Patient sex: M
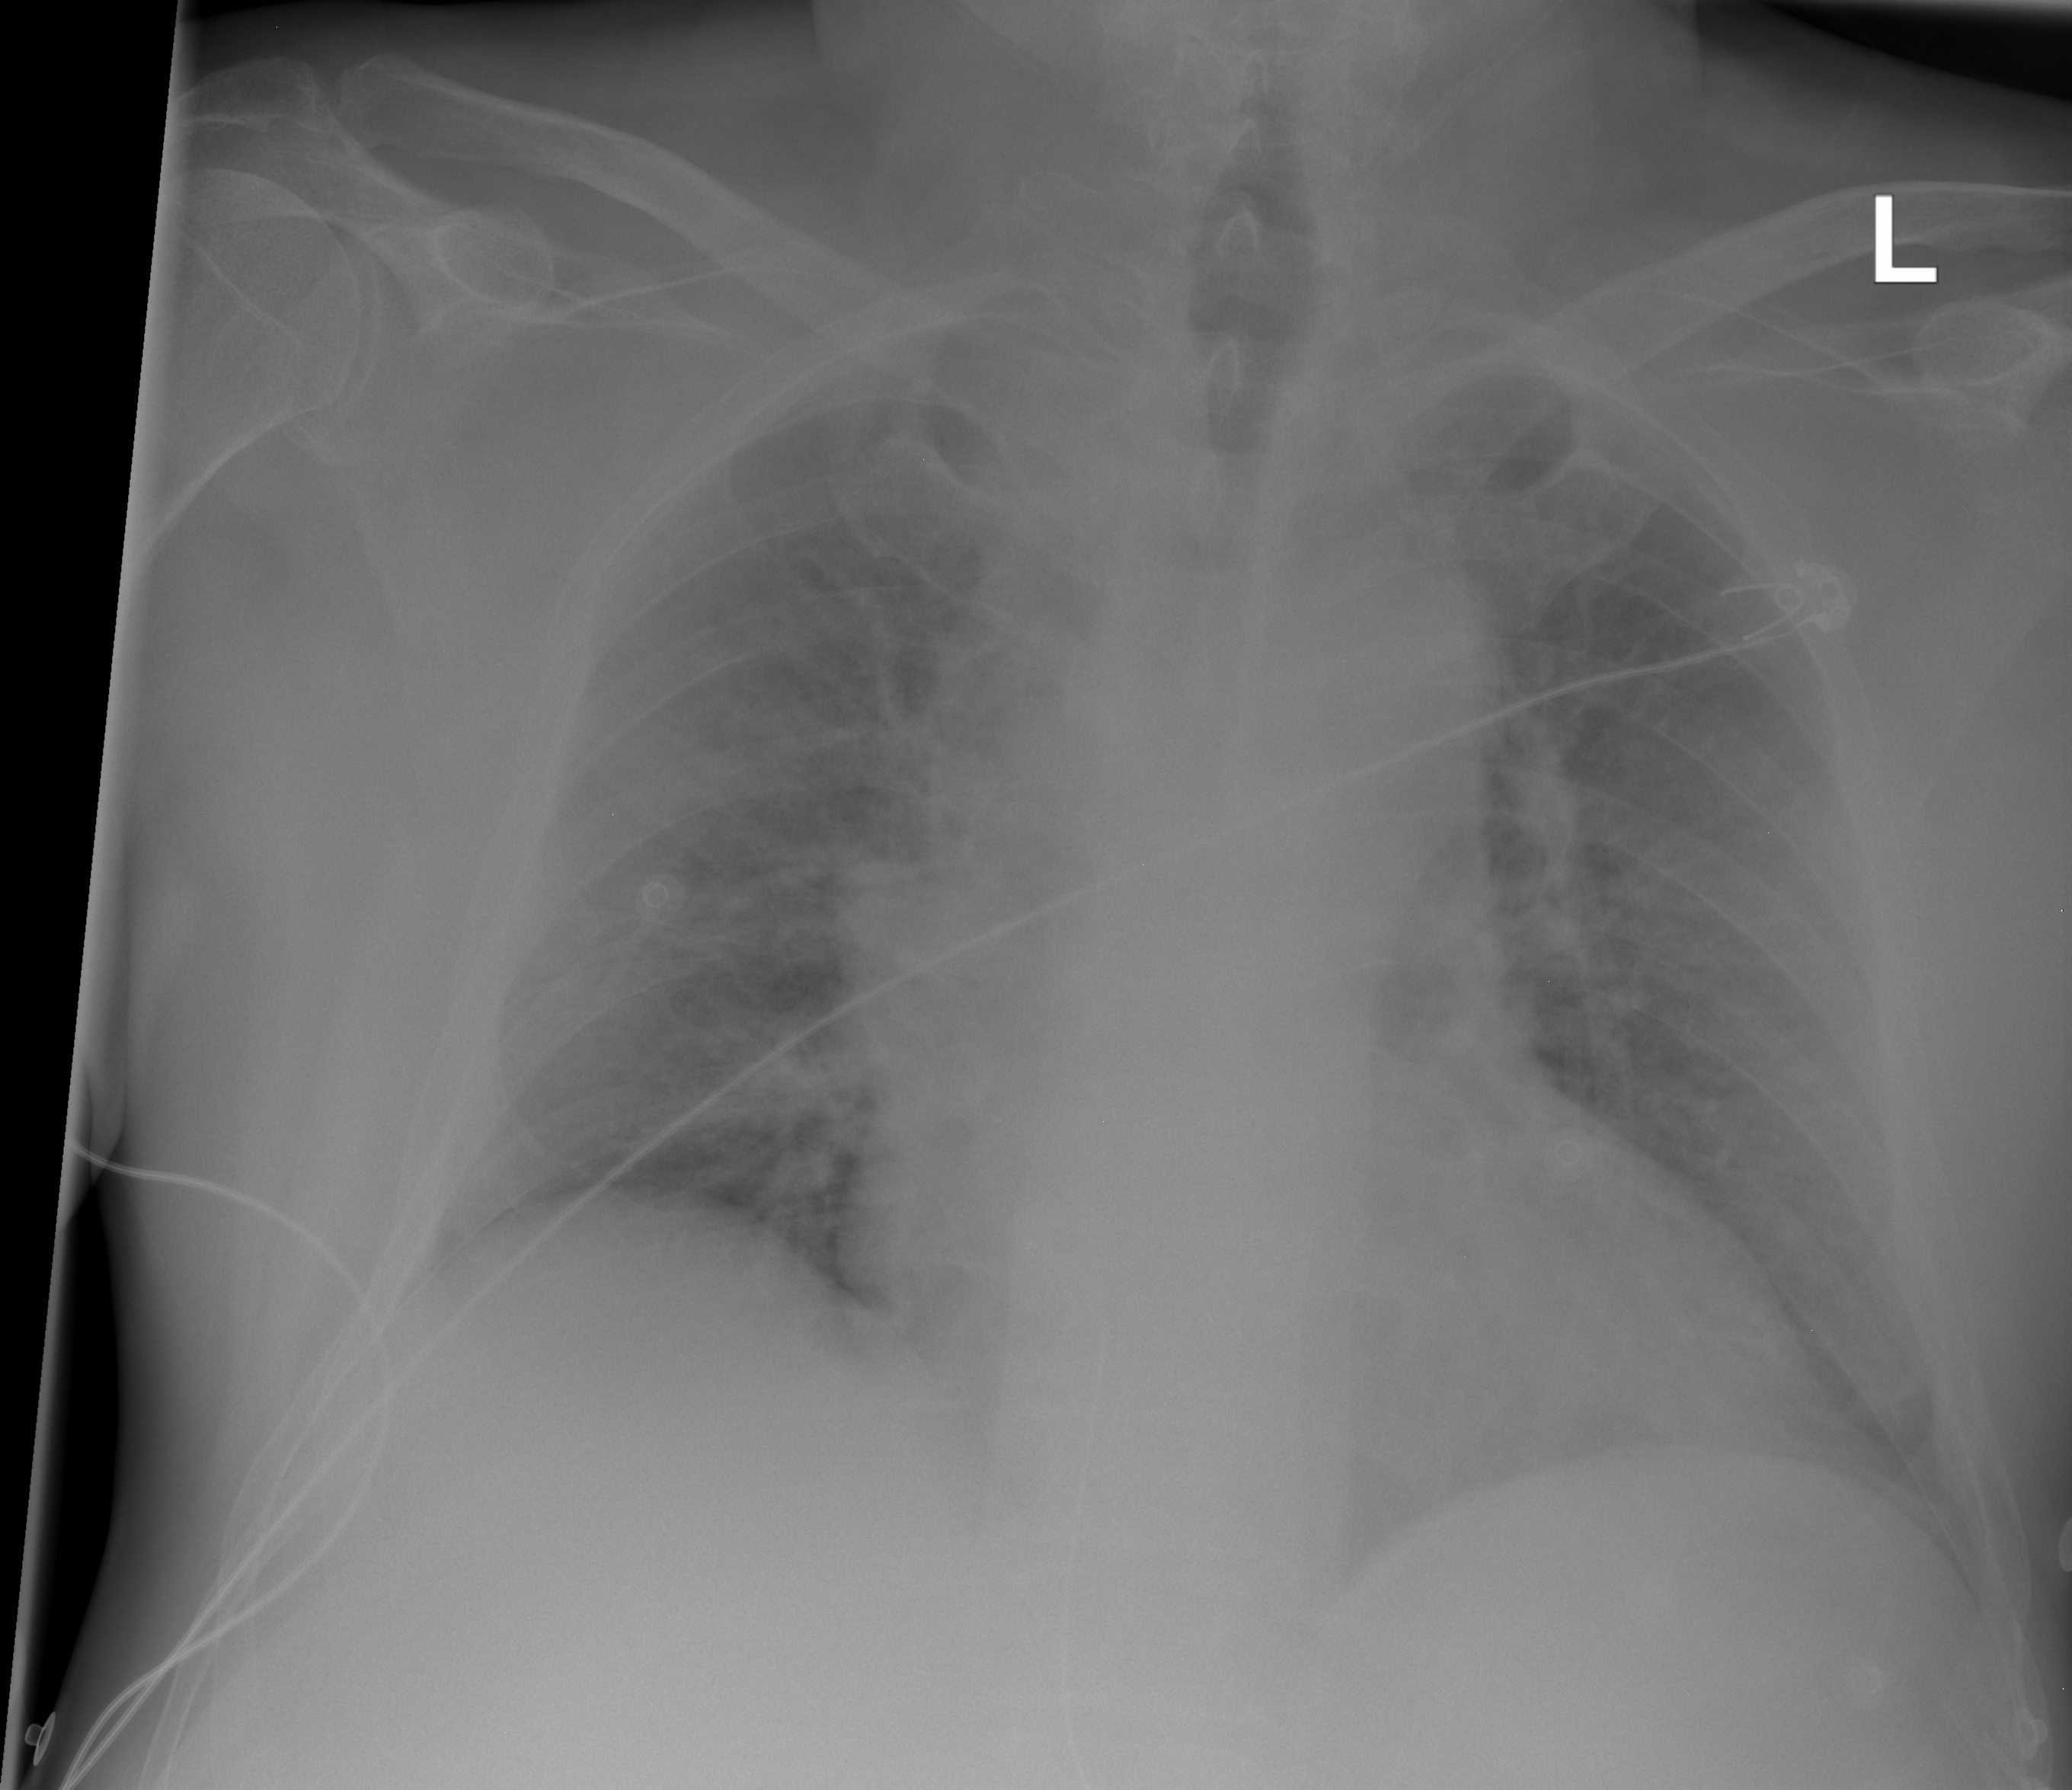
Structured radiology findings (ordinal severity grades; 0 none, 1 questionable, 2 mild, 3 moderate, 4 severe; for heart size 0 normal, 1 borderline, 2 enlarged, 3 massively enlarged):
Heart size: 2
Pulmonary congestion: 2
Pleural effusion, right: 0
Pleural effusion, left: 0
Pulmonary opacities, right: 0
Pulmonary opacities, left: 0
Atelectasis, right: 0
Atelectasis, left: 0